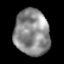
Tissue: lung
Cell type: T cells
Senescence score: 0.1874
Nuclear area (px): 1576
Mean DAPI intensity: 138.76